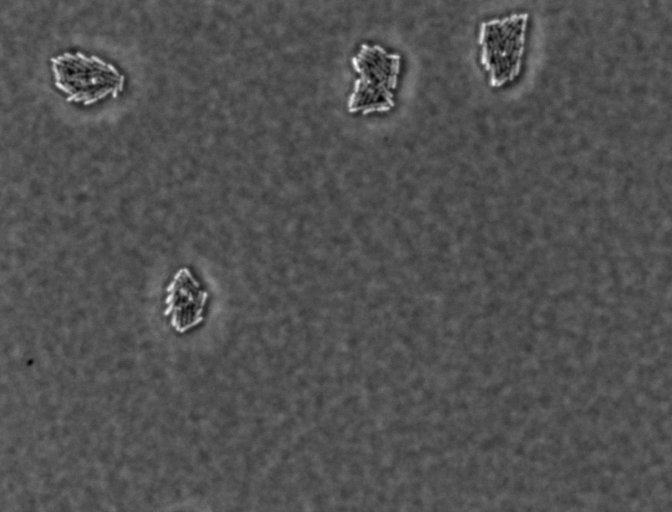
Escherichia coli 1612